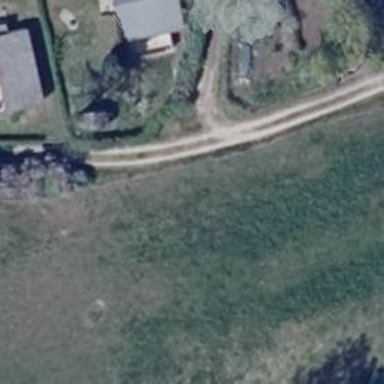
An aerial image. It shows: Residential road with compacted surface.